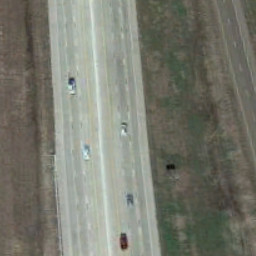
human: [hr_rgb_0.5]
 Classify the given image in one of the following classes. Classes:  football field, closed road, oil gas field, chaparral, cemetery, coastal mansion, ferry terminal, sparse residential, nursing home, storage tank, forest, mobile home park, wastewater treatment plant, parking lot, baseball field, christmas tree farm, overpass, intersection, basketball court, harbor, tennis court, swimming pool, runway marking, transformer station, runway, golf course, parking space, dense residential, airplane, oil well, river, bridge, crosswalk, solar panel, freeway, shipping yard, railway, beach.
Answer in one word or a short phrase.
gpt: freeway